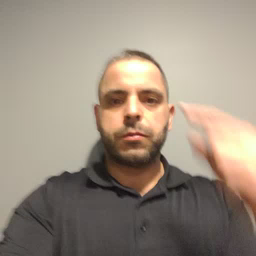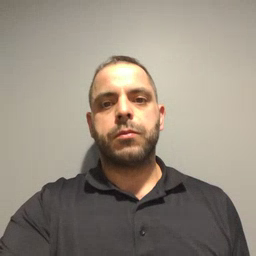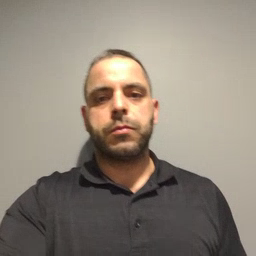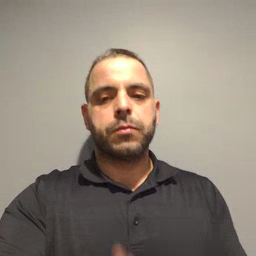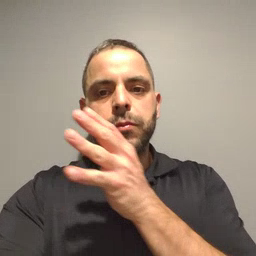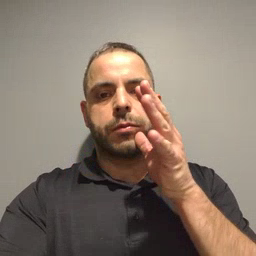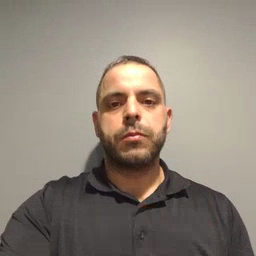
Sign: farm